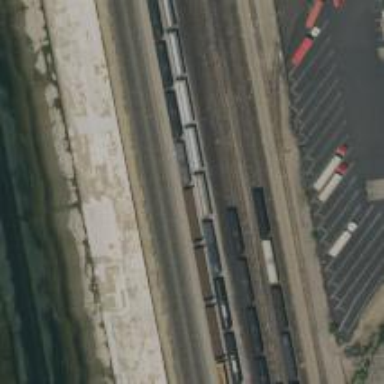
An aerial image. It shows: Railway yard.